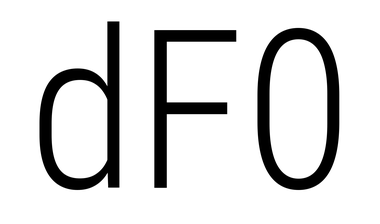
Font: Roboto_Condensed_Light